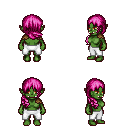
a pixel art fantasy rpg character, female body template, orc, green skin, leather shoulder armor, white pants, pink right-swept hairstyle, four views (front, back, left, right), 2x2 character sprite sheet, small pixel art, hard edges, no anti-aliasing